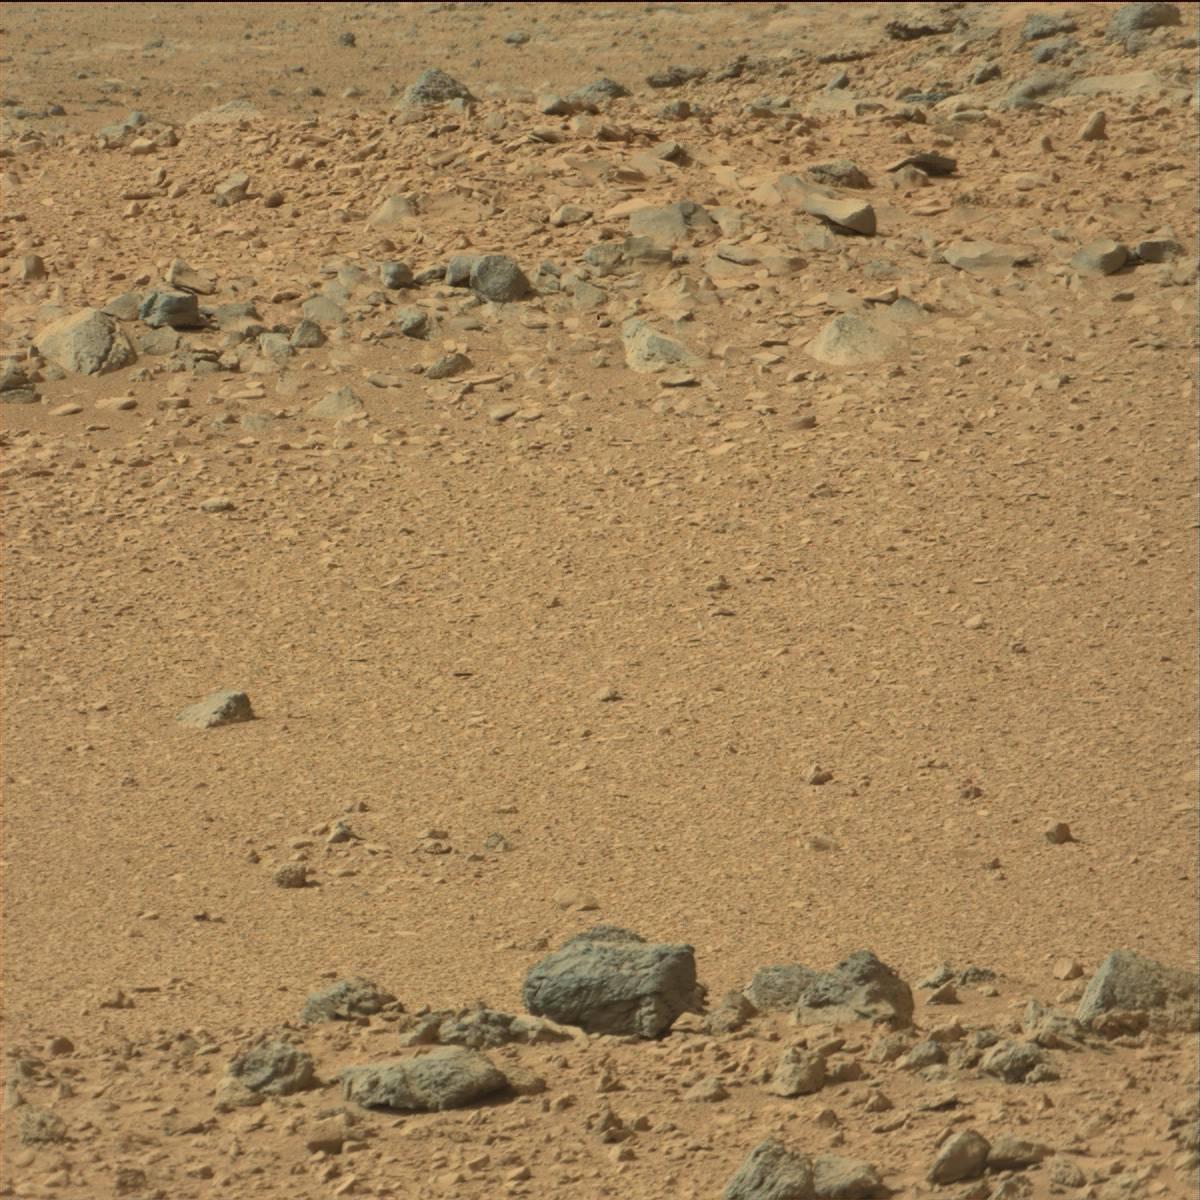
Terrain classes present: Bedrock, Sand / Soil